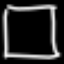
Label: square